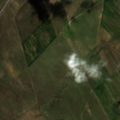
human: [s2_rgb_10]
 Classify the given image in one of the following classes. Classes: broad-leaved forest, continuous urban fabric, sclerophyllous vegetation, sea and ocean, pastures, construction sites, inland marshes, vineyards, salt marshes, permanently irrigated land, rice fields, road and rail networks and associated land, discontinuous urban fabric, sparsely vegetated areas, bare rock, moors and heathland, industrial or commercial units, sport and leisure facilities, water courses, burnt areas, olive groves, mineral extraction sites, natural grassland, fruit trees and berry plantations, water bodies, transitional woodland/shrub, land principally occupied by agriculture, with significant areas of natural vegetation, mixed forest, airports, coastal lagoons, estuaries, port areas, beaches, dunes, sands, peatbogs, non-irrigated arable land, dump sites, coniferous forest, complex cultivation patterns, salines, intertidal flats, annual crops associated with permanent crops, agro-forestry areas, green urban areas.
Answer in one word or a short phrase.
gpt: non-irrigated arable land